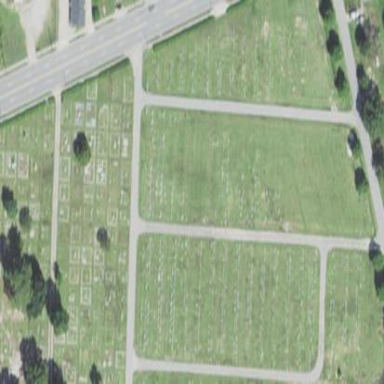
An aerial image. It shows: Sector in the cemetery.